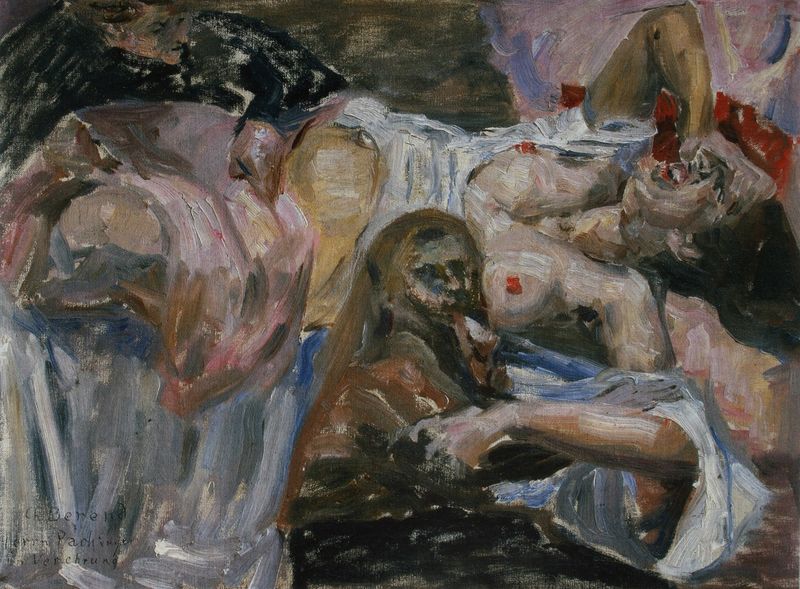
Titel: Die schwere Stunde
Künstler: Charlotte Berend-Corinth
Standort: Linz
Institution: Lentos Kunstmuseum
Schlagwörter: akt, blau, dunkel, hand, haut, körper, mann, nackt, umhang, weiß, frauen, gelb, impressionismus, menschen, mädchen, ocker, sitzen, braun, brust, busen, frau, grau, haar, licht, mund, schwarz, rot, tier, tuch, beige, expressionismus, arm, arme, augen, falten, gesicht, inkarnat, mensch, tod, trauer, hals, hände, signatur, öl, pastos, gewand, haare, tücher, decke, kind, paar, rosa, affe, beine, brüste, schrift, sofa, liegen, zwei, abstrakt, modern, wehen, kissen, duktus, weiblich, kopftuch, bett, nabel, bauch, laken, brustwarze, brustwarzen, knie, liegend, schwanger, entblösst, blut, corinth, krank, text, beschriftung, pinsel, verschwommen, entblöst, krankheit, schmerz, schreien, fressen, lust, toff, tuchs, ölskizze, reflex, kranke, schmerzen, schrei, handschrift, geburt, bet, pinselspuren, weiblicher akt, hure, ertrinken, weiblicher, wehe, stöhnen, an die stirn fassen, burst, körperschlacht, menchschen, ween